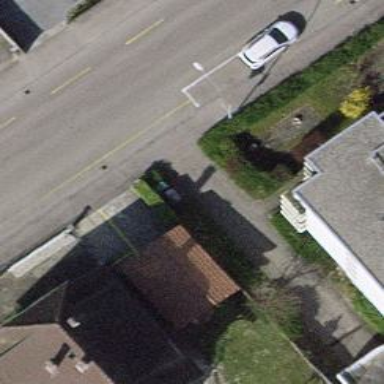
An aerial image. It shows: Driveway with sidewalk.